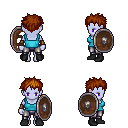
a pixel art fantasy rpg character, female body template, dark elf, purple skin, teal pirate shirt, metal pants, brunette bedhead hairstyle, cloth bracers, black shoes, shield, four views (front, back, left, right), 2x2 character sprite sheet, small pixel art, hard edges, no anti-aliasing